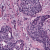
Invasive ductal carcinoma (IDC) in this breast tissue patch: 1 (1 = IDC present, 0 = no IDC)